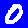
Digit: 0